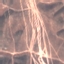
Label: HerbaceousVegetation